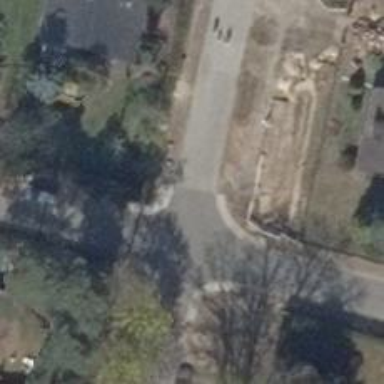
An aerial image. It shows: Residential road with asphalt surface and sidewalks on both sides covered with sett.